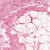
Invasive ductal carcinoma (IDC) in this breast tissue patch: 0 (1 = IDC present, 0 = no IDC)